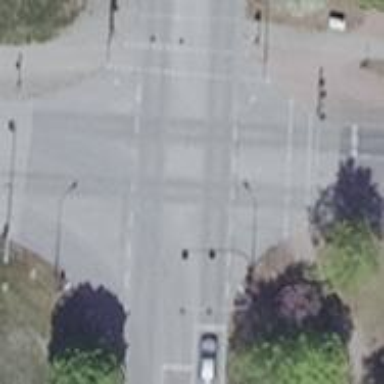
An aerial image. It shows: Secondary road with asphalt surface.